Interaction volume radius: 5 \u00c5
Interaction volume height: 50 \u00c5
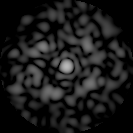
Disorder parameter: 0.8022